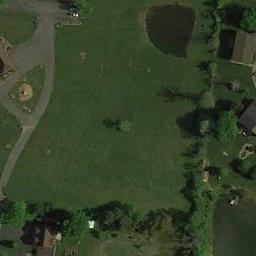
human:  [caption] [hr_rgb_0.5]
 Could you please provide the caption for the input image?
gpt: There are many green trees and several buildings and several roads on the green grass .

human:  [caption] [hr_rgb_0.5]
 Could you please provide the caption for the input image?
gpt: This meadow has dense grasses, Some trees and two lakes and some roads go through the meadow .

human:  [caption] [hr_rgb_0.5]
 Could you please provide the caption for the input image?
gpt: The entire image is dominated by grass .

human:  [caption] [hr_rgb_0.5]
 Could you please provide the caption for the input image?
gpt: There are several buildings of different shapes and many trees planting in the meadow .

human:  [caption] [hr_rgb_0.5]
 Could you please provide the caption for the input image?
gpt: There are some green trees and brown buildings around the green meadow .